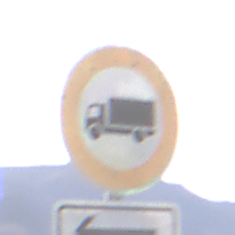
Verkehrszeichen: VerbotFuerKraftfahrzeugeUeberDreiKommaFuenfTonnen
Zusatzzeichen unten: RichtungsangabeDurchPfeile7
Umgebung: Outdoor, Nature
Tageszeit: MorningAfternoon
Wetter: PartlyCloudy
Licht: Natural
Jahreszeit: NotSpecified
Kontrast: HighContrast